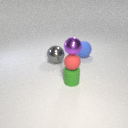
large gray metal sphere in front of large blue rubber sphere